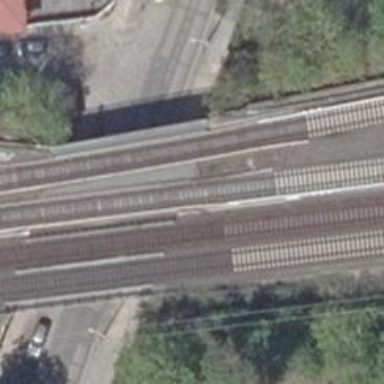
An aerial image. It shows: Bridge carrying electrified light rail track.